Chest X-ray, PA view. Patient: 22 years old, sex M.
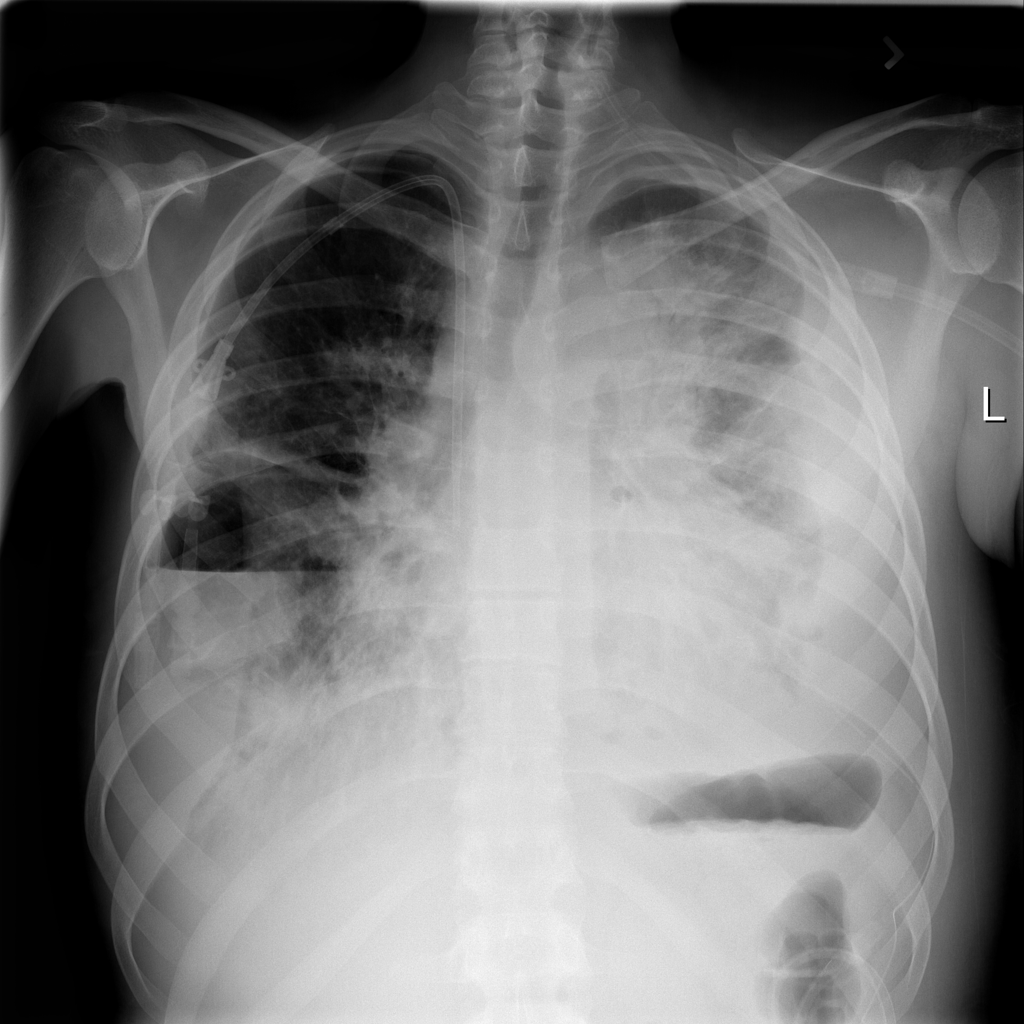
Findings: Infiltration, Pleural_Thickening